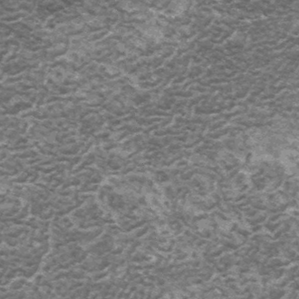
Label: frost